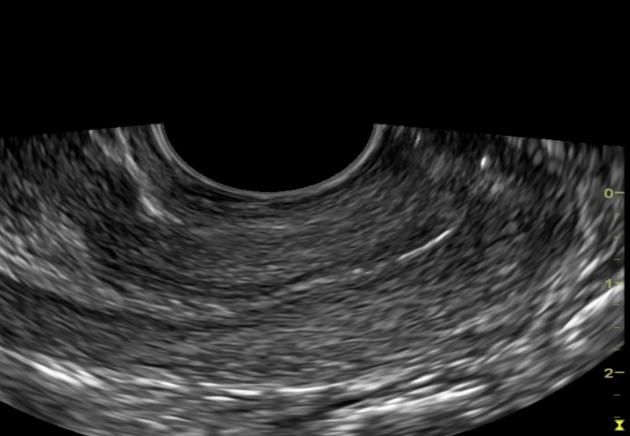
Label: notinfected